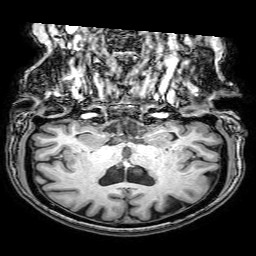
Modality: T1w
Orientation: sagittal
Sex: female
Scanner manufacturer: philips
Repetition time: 0.008105 s
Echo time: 0.00371 s